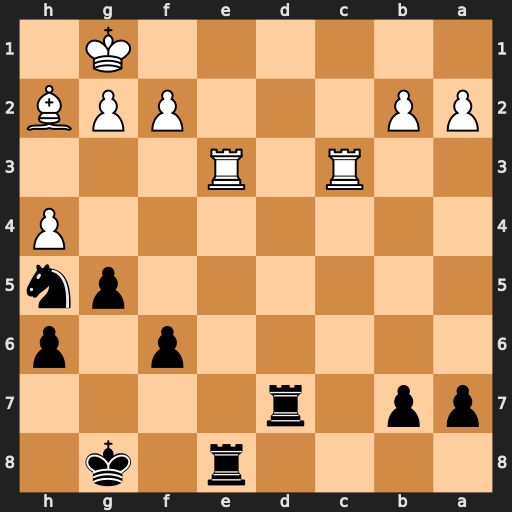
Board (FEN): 4r1k1/pp1r4/5p1p/6pn/7P/2R1R3/PP3PPB/6K1
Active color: b
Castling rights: -
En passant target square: -
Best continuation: Rd1+ Re1 Rdxe1#